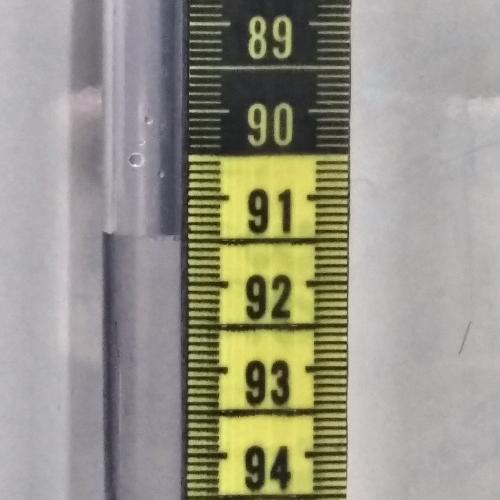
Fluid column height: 91.4 cm